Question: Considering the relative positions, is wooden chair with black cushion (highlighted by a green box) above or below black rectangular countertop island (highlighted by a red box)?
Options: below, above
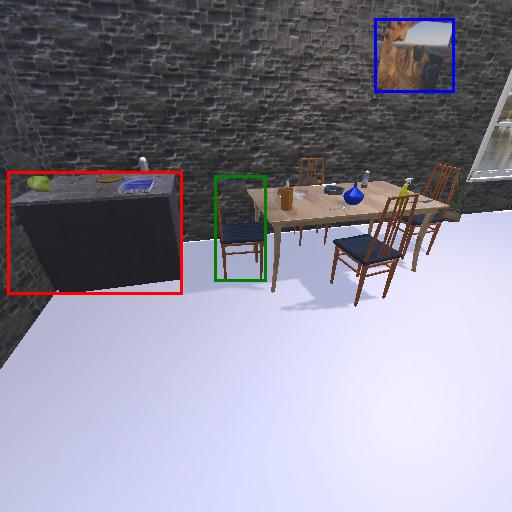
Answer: below